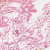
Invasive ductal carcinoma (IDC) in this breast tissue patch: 0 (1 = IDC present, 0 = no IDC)